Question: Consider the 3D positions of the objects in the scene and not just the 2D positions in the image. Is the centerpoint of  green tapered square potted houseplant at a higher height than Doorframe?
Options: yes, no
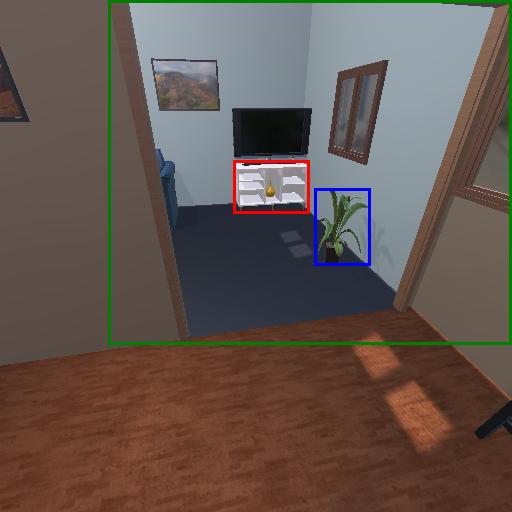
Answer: yes